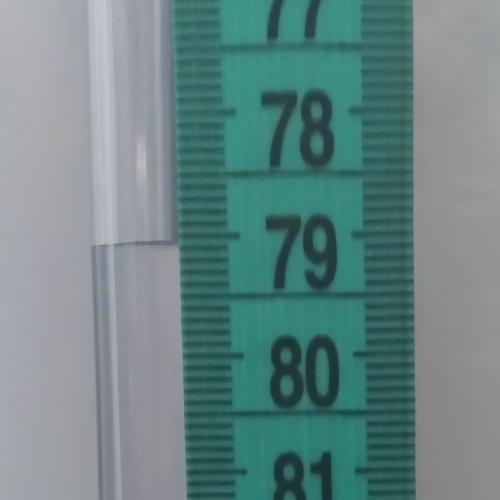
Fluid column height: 79.1 cm